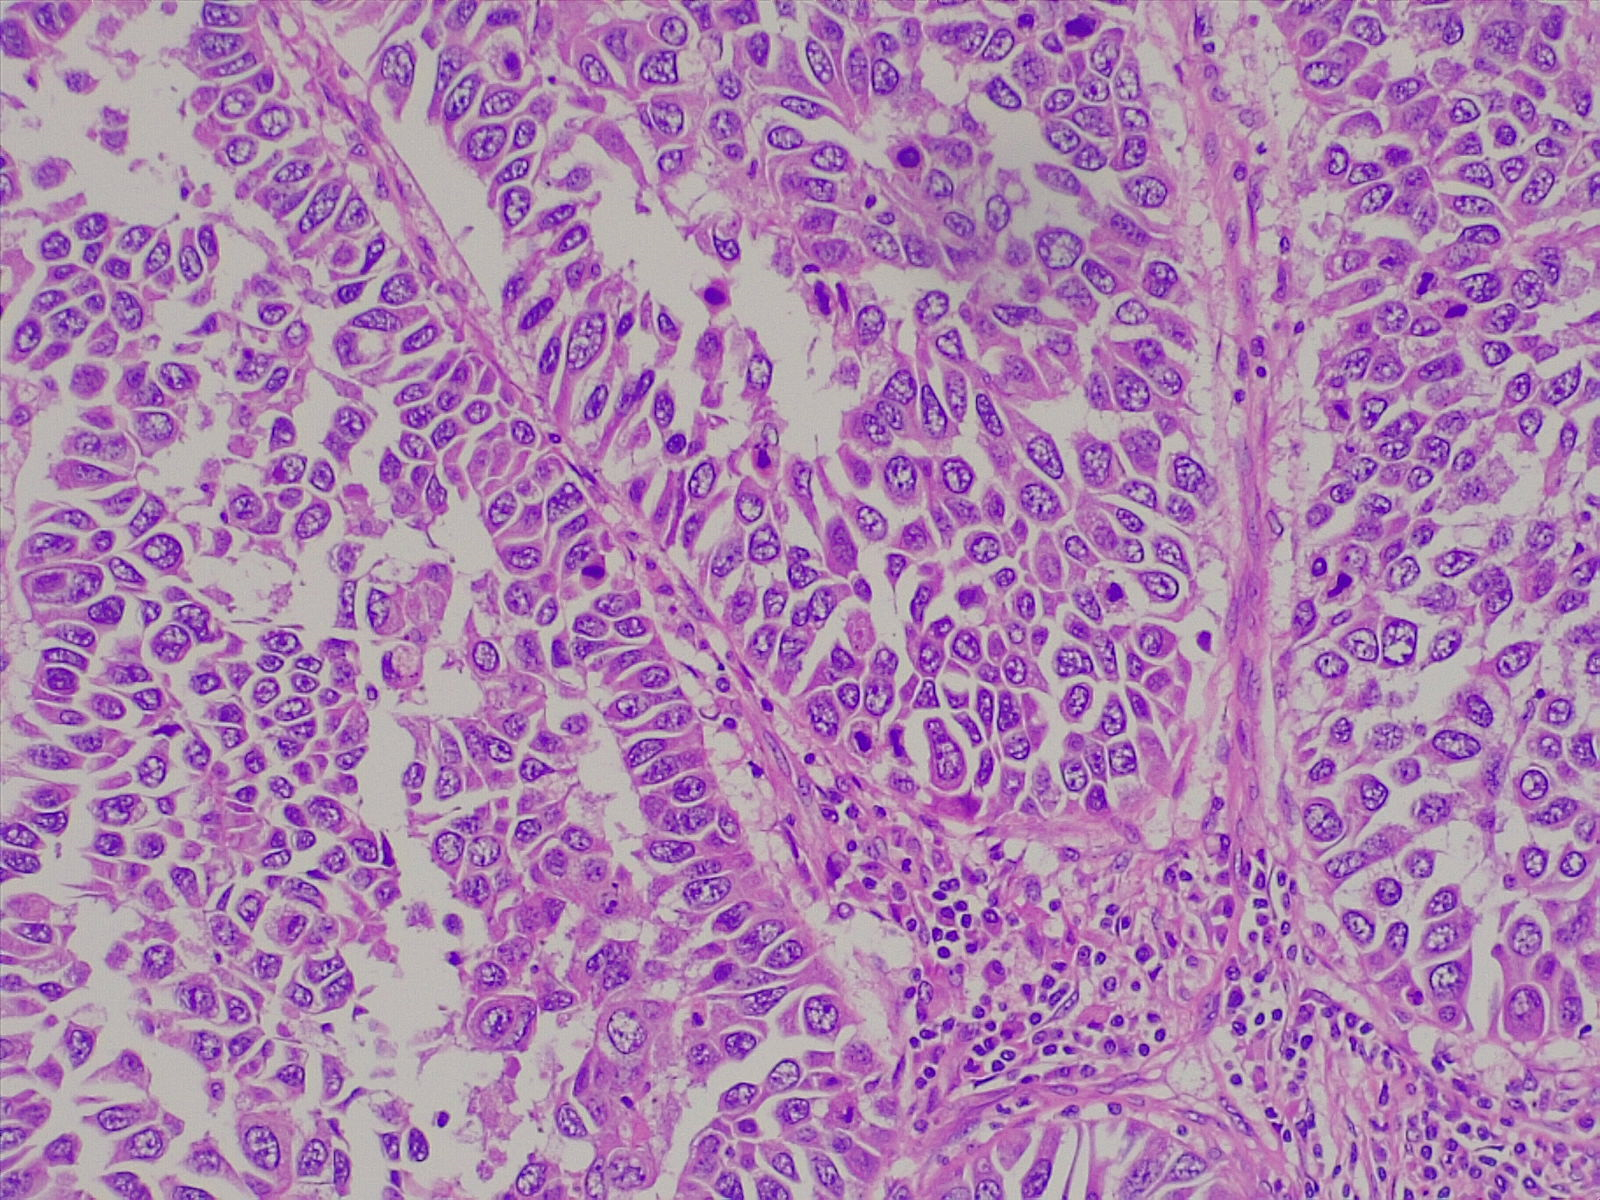
Label: lung squamous cell carcinoma, poorly differentiated